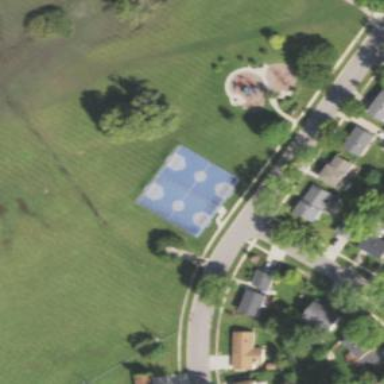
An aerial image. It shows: Basketball court located in leisure land pitch.